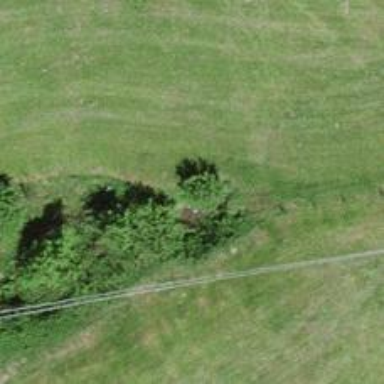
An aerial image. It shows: Culvert tunnel.